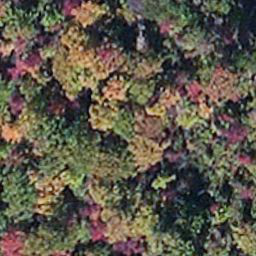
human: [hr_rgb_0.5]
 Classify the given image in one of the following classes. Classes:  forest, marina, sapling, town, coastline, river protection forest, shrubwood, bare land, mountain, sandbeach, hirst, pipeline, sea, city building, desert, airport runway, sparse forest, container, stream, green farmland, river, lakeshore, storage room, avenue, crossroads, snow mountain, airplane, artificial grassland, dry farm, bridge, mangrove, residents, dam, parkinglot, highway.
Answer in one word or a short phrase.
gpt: mangrove